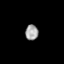
Tissue: skin
Cell type: Epithelial cells
Senescence score: 0.2851
Nuclear area (px): 195
Mean DAPI intensity: 161.041